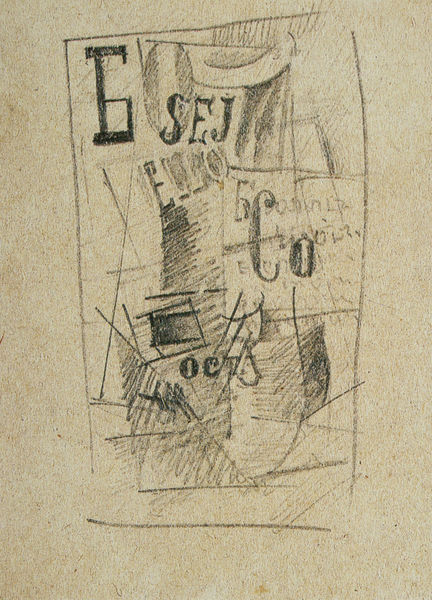
Titel: Komposition
Künstler: Lew Judin
Standort: Moskau
Institution: Tretjakow-Galerie
Schlagwörter: braun, grau, schwarz, skizze, zeichnung, beige, rahmen, blatt, abstrakt, linien, striche, schraffur, buchstaben